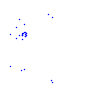
Particle: proton